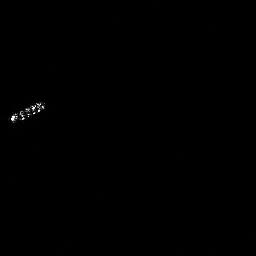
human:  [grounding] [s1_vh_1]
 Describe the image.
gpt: In the satellite image, there is  <ref>1 medium ship </ref> <box>[[2, 37, 17, 47, 0]]</box> located at left.